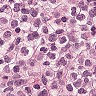
Metastatic tissue present: yes